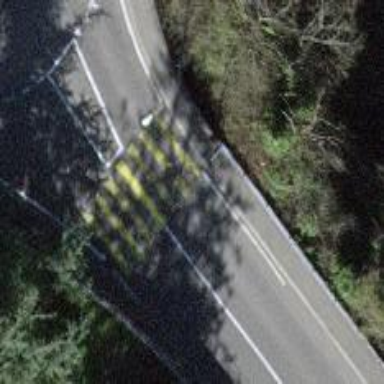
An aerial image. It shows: Marked crossing with zebra markings on the road.